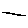
Label: line